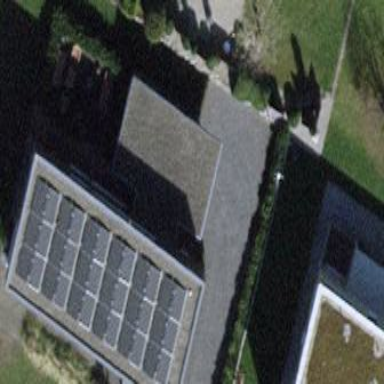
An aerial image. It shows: Garage.